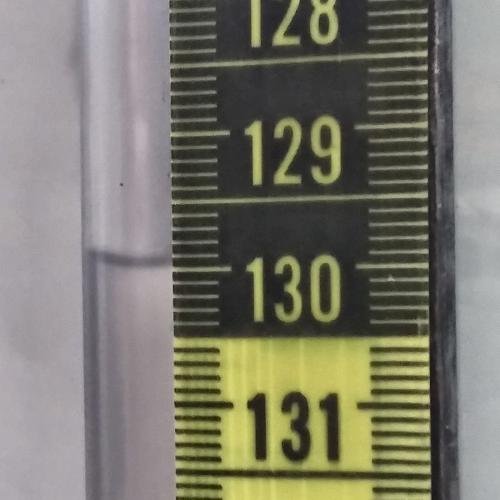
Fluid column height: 130.0 cm